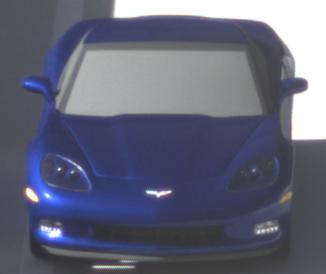
Make: Chevrolet
Model: Corvette Coupé
Detailed model: Corvette (C6) Coupé
Model produced from: 2005/02
Model produced until: 2008/03
Doors: 3
Color: blue
Road condition: dry road
Daytime: morning or afternoon
Contrast: high contrast